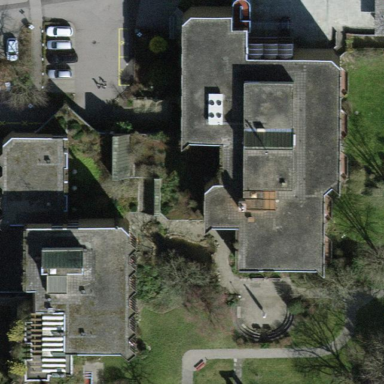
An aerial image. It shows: Building with flat roof.